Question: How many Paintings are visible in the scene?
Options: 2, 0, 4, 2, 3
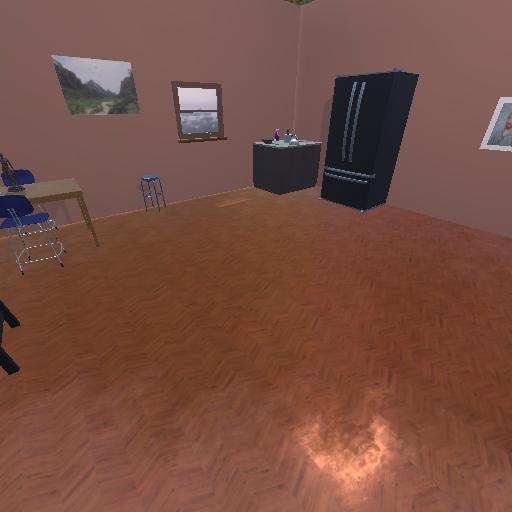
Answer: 2